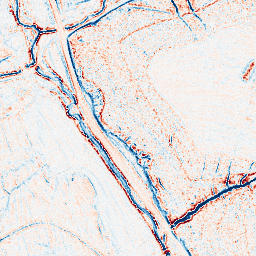
Category: edge_preserving
Decomposition family: anisotropic_diffusion
Decomposition parameters: iterations: 5
kappa: 10
gamma: 0.2
Upsampling method: sinc_blackman
Upsampling parameters: scale: 2
kernel_size: 16
Upsampling scale: 2